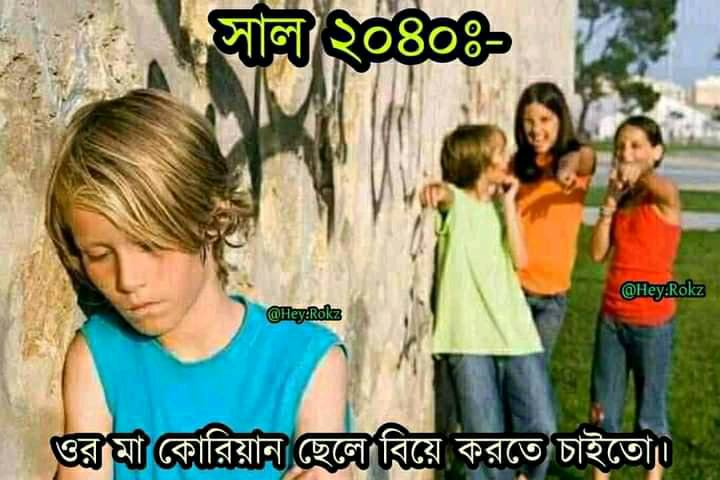
Caption: সাল ২০৪০ঃ-   ওর মা কোরিয়ান ছেলে বিয়ে করতে চাইতো ।
Label: hate